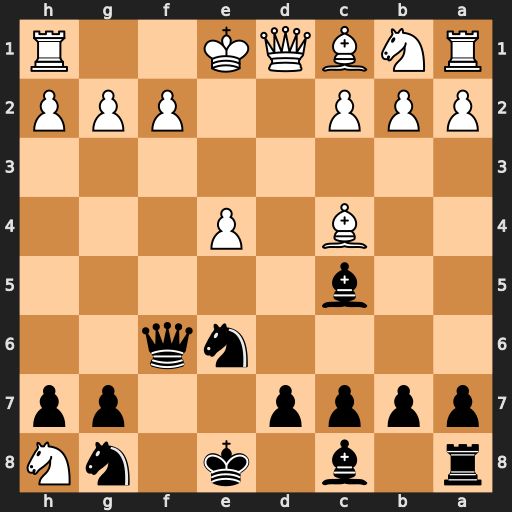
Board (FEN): r1b1k1nN/pppp2pp/4nq2/2b5/2B1P3/8/PPP2PPP/RNBQK2R
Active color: b
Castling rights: KQq
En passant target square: -
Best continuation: Qxf2#